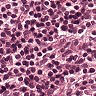
Metastatic tissue present: no